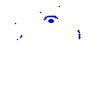
Particle: proton